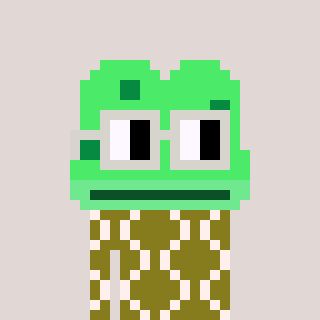
a pixel art character with square light gray glasses, a frog-shaped head and a gunk-colored body on a warm background